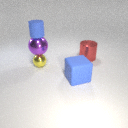
small yellow metal sphere to the left of large red metal cylinder